Interaction volume radius: 10 \u00c5
Interaction volume height: 15 \u00c5
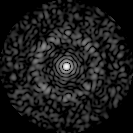
Disorder parameter: 0.8169